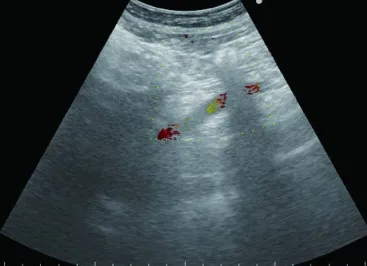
(B) Postoperative echo at 3-year follow-up showed patent stent-graft of SMA. CT: computed tomography; SMA: superior mesenteric artery.
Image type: radiology (ultrasound)